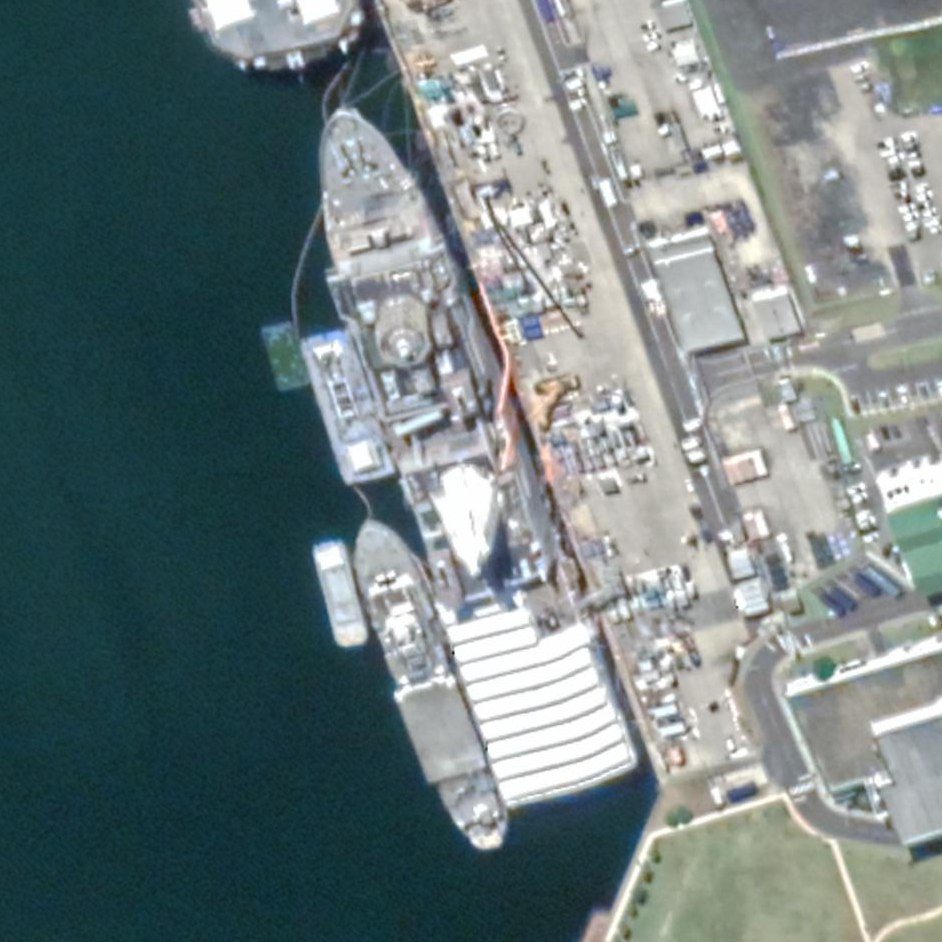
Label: San_Antonio-class_transport_dock